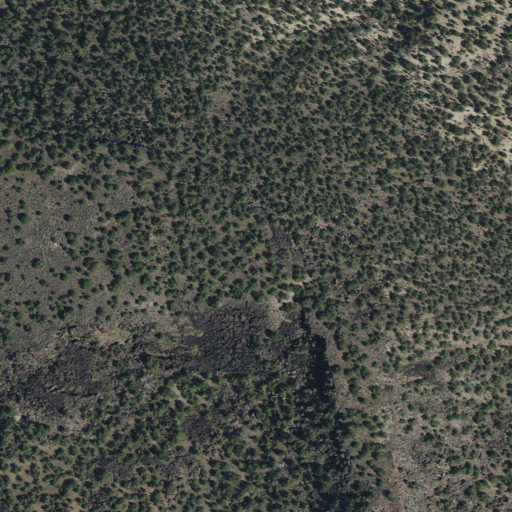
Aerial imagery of mountain in Utah named Black Mountain containing evergreen forest and shrub